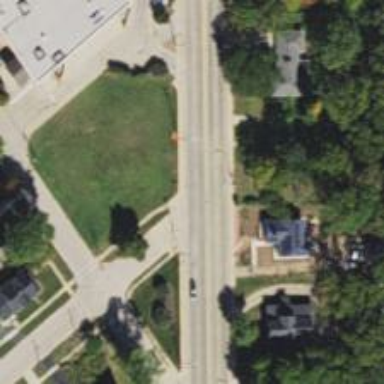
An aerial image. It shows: Residential road with separate sidewalk.